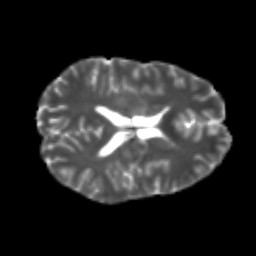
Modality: T2w
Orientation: axial
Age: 25
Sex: male
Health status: healthy
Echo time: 0.074 s